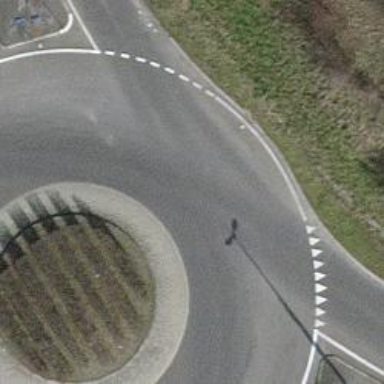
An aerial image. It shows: Primary highway with asphalt surface leading to roundabout.